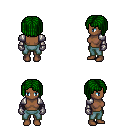
a pixel art fantasy rpg character, female body template, human, dark skin, steel arm armor, teal pants, green pageboy hairstyle, metal gloves, four views (front, back, left, right), 2x2 character sprite sheet, small pixel art, hard edges, no anti-aliasing